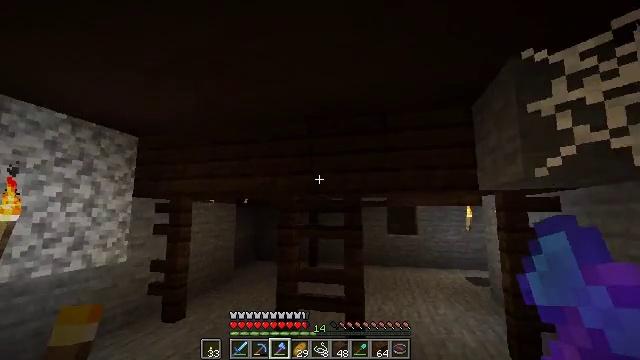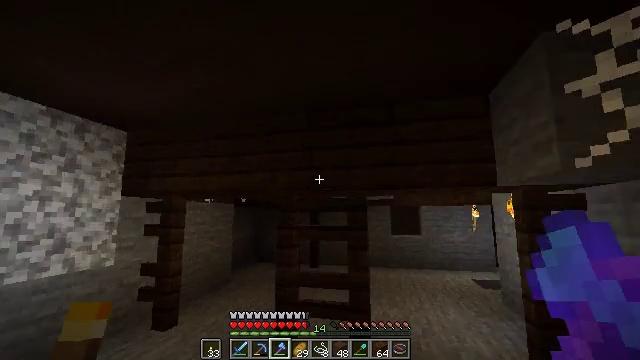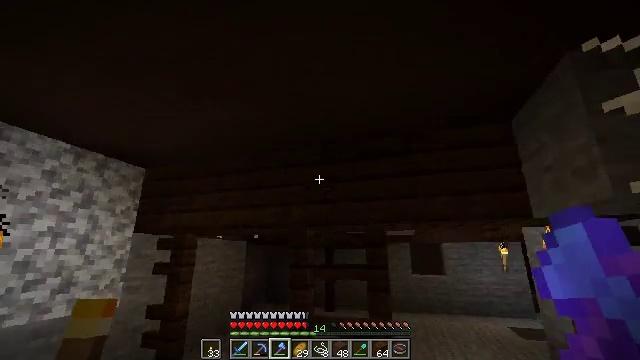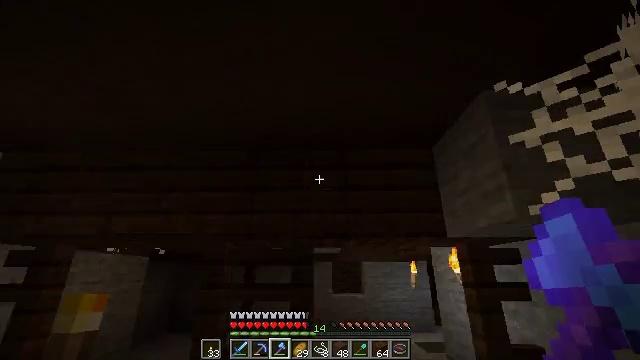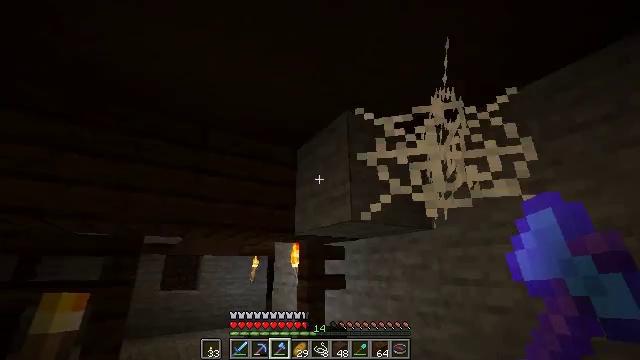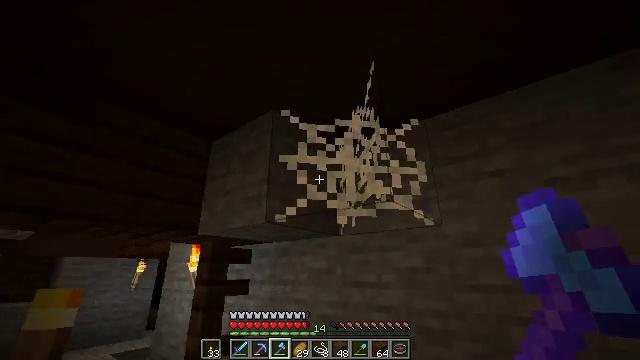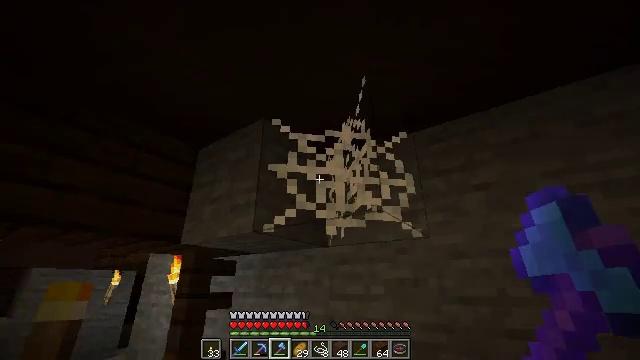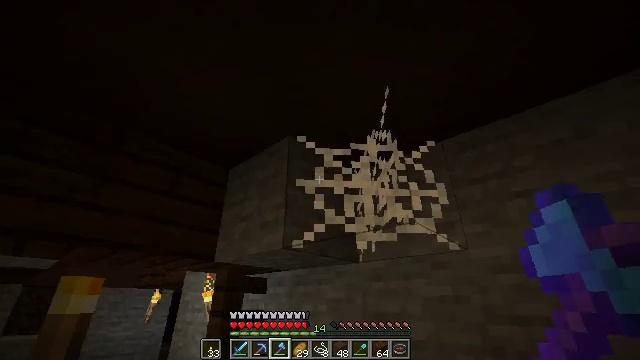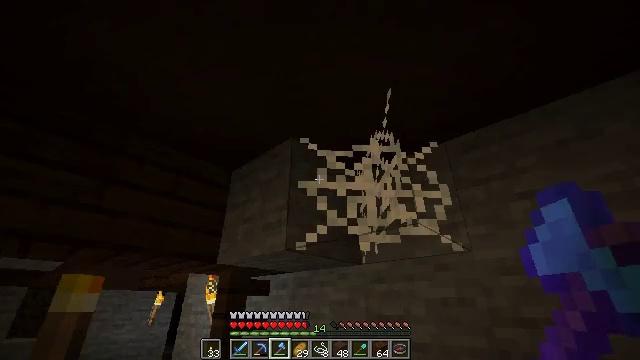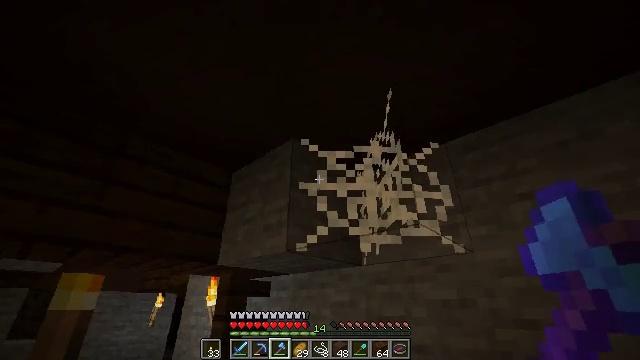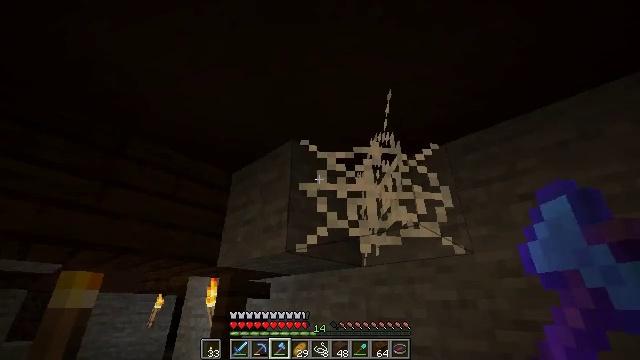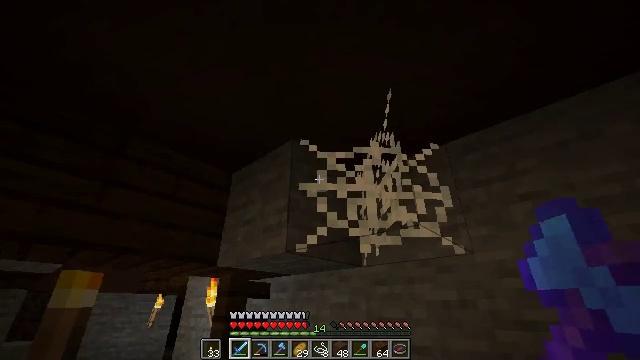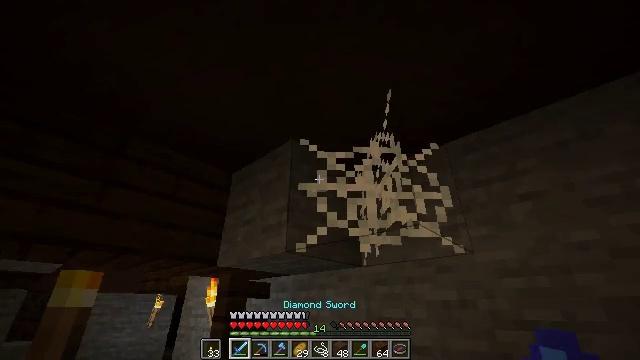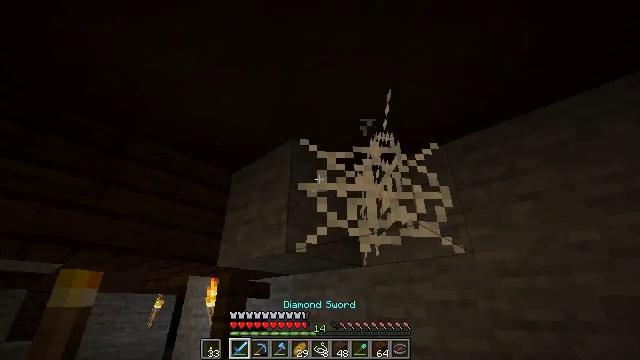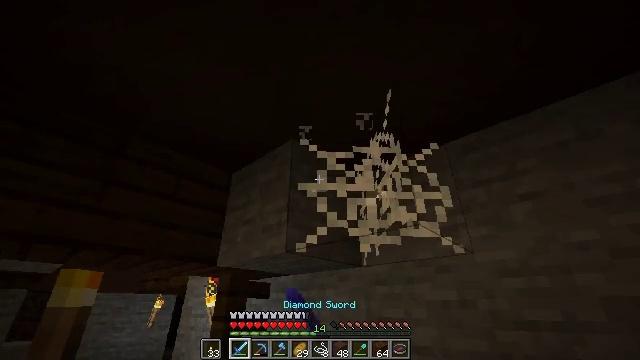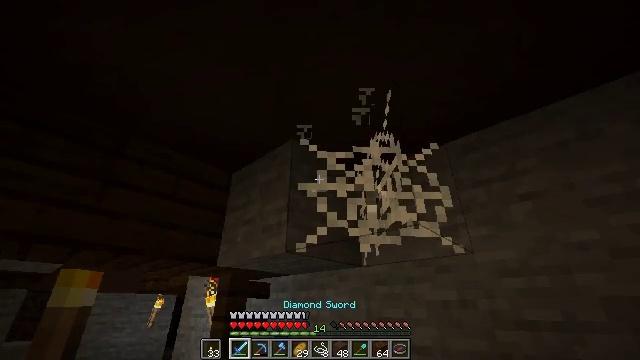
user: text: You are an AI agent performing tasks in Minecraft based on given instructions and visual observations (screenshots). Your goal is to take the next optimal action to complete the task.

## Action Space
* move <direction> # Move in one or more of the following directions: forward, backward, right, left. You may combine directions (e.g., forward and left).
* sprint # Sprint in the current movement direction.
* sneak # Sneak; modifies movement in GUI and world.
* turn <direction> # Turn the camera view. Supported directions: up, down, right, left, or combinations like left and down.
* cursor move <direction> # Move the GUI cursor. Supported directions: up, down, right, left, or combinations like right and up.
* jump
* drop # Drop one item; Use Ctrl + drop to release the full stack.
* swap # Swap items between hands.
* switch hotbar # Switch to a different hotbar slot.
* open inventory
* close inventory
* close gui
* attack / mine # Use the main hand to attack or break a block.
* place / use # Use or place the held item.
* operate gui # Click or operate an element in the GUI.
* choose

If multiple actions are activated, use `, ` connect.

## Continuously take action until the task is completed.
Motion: motion action
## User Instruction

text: Gather cobweb from abandoned mineshafts.
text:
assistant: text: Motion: move forward
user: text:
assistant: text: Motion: move forward, turn left and up
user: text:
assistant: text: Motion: turn right and up
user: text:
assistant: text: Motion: turn right and down
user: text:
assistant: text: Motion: turn right
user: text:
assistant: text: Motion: turn right and up
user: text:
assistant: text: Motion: turn left and up
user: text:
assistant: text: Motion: no_op
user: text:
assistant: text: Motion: no_op
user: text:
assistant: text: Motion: no_op
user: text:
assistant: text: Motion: switch to hotbar 1
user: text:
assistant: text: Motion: switch to hotbar 1
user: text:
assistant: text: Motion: attack / mine, switch to hotbar 1
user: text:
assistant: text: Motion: attack / mine
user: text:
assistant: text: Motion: attack / mine
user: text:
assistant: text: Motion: attack / mine
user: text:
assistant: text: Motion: attack / mine
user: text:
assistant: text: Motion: attack / mine
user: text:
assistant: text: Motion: attack / mine
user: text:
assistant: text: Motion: attack / mine
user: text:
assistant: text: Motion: attack / mine
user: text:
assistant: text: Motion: attack / mine
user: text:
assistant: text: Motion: attack / mine
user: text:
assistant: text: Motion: attack / mine
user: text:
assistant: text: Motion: turn left and down, attack / mine, switch to hotbar 2
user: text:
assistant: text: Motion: attack / mine, switch to hotbar 2